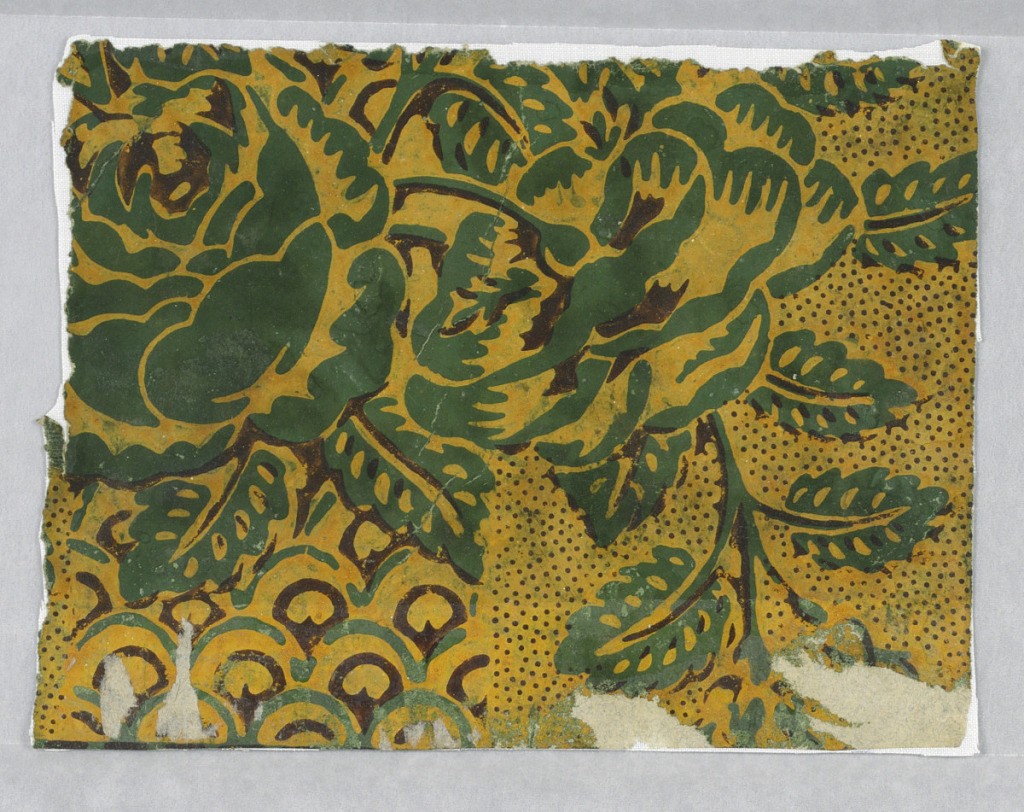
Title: Sidewall
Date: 1800–1825
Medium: Block-printed
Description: Imbricated column, roses and leaves, printed in green and brown in mustard yellow ground, piquote with brown.